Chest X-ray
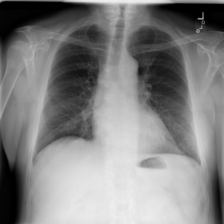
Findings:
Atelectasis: negative
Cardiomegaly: negative
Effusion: negative
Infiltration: negative
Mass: negative
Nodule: negative
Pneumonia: negative
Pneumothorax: negative
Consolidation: negative
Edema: negative
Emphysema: negative
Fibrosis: negative
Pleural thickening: negative
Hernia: negative